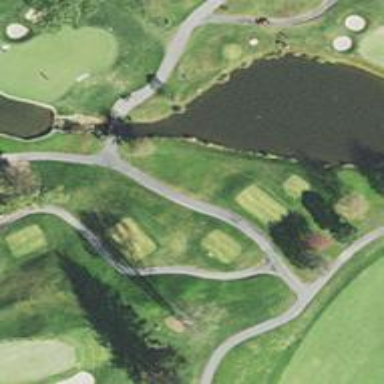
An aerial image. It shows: Service road used as golf cart path.